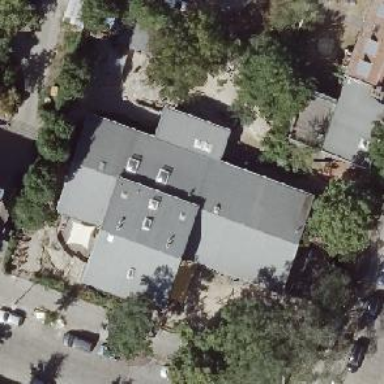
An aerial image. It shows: Kindergarten.